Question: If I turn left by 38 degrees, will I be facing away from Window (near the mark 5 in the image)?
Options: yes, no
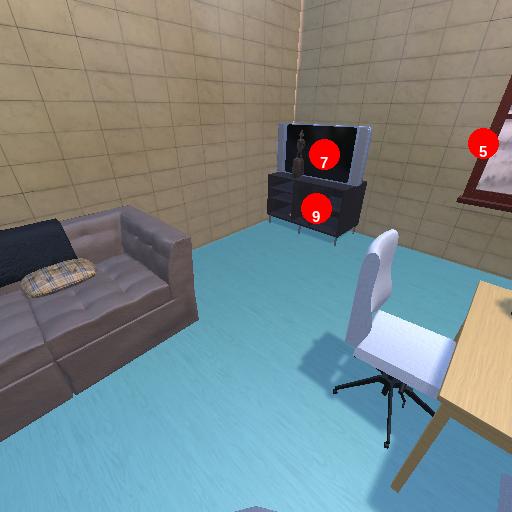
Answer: yes